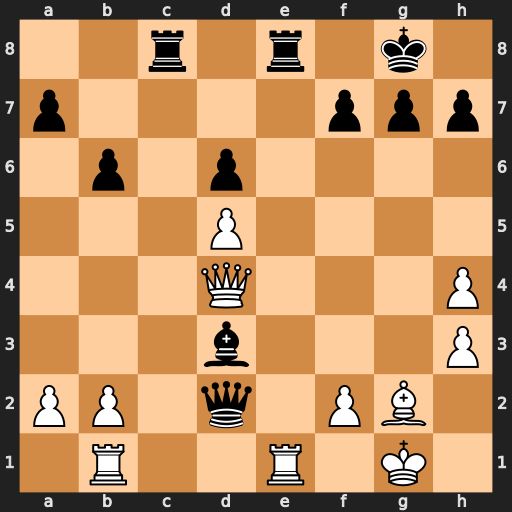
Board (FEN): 2r1r1k1/p4ppp/1p1p4/3P4/3Q3P/3b3P/PP1q1PB1/1R2R1K1
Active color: w
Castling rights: -
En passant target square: -
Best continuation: Rxe8+ Rxe8 Bf1